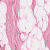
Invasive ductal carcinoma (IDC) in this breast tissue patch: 0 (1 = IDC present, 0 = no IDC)